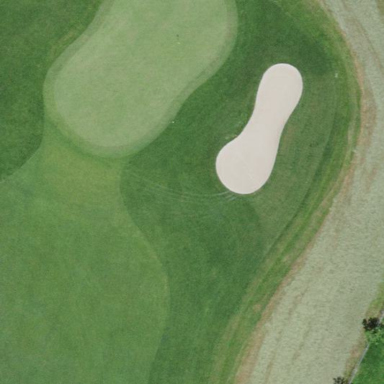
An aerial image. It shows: Golf green.